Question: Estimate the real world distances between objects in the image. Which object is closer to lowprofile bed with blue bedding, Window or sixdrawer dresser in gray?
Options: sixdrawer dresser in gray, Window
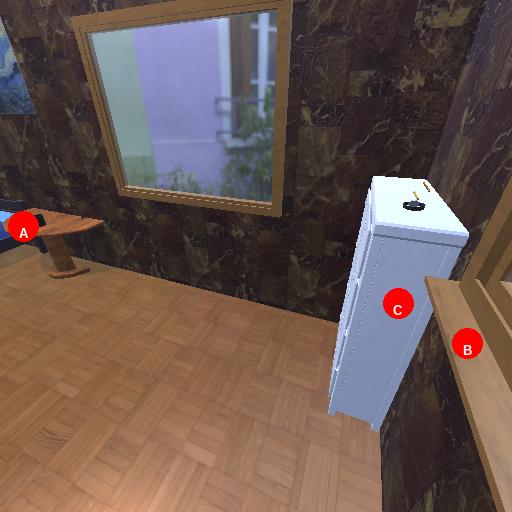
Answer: sixdrawer dresser in gray